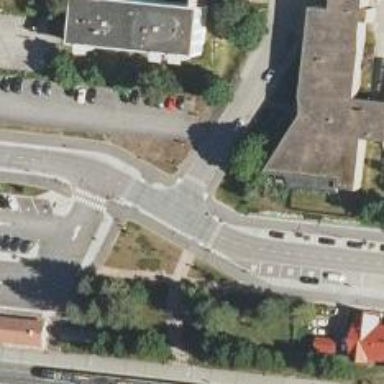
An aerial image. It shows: Asphalt cycleway with crossing.